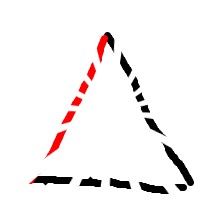
Shape: triangle